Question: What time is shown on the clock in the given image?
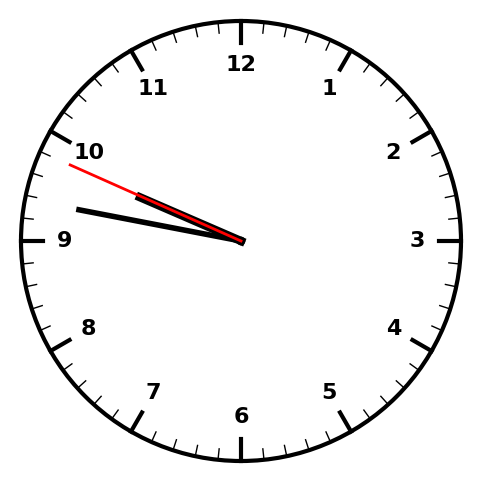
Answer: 09:46:49